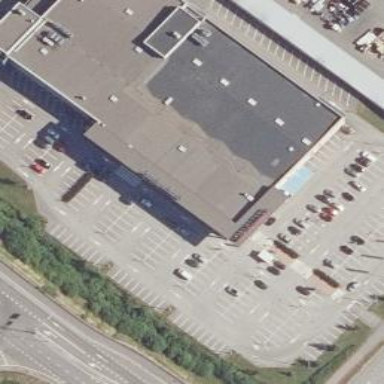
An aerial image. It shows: Post office.